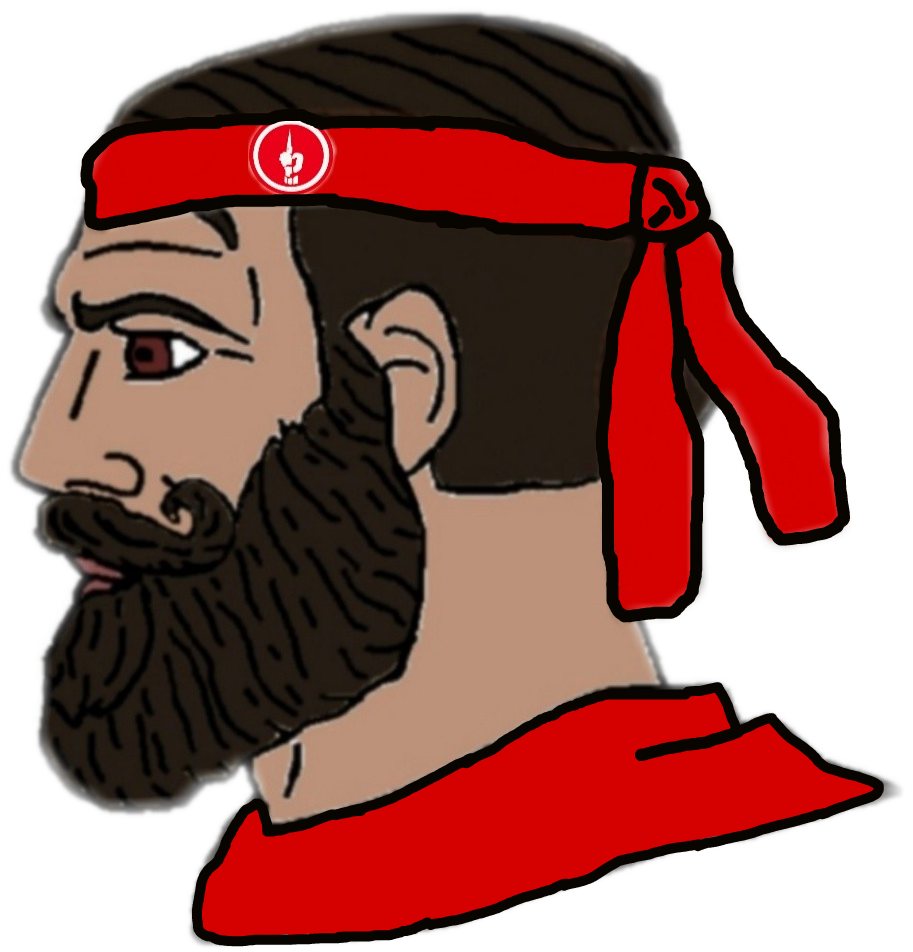
Label: 4_Yes_Chad